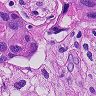
Metastatic tissue present: yes